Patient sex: M
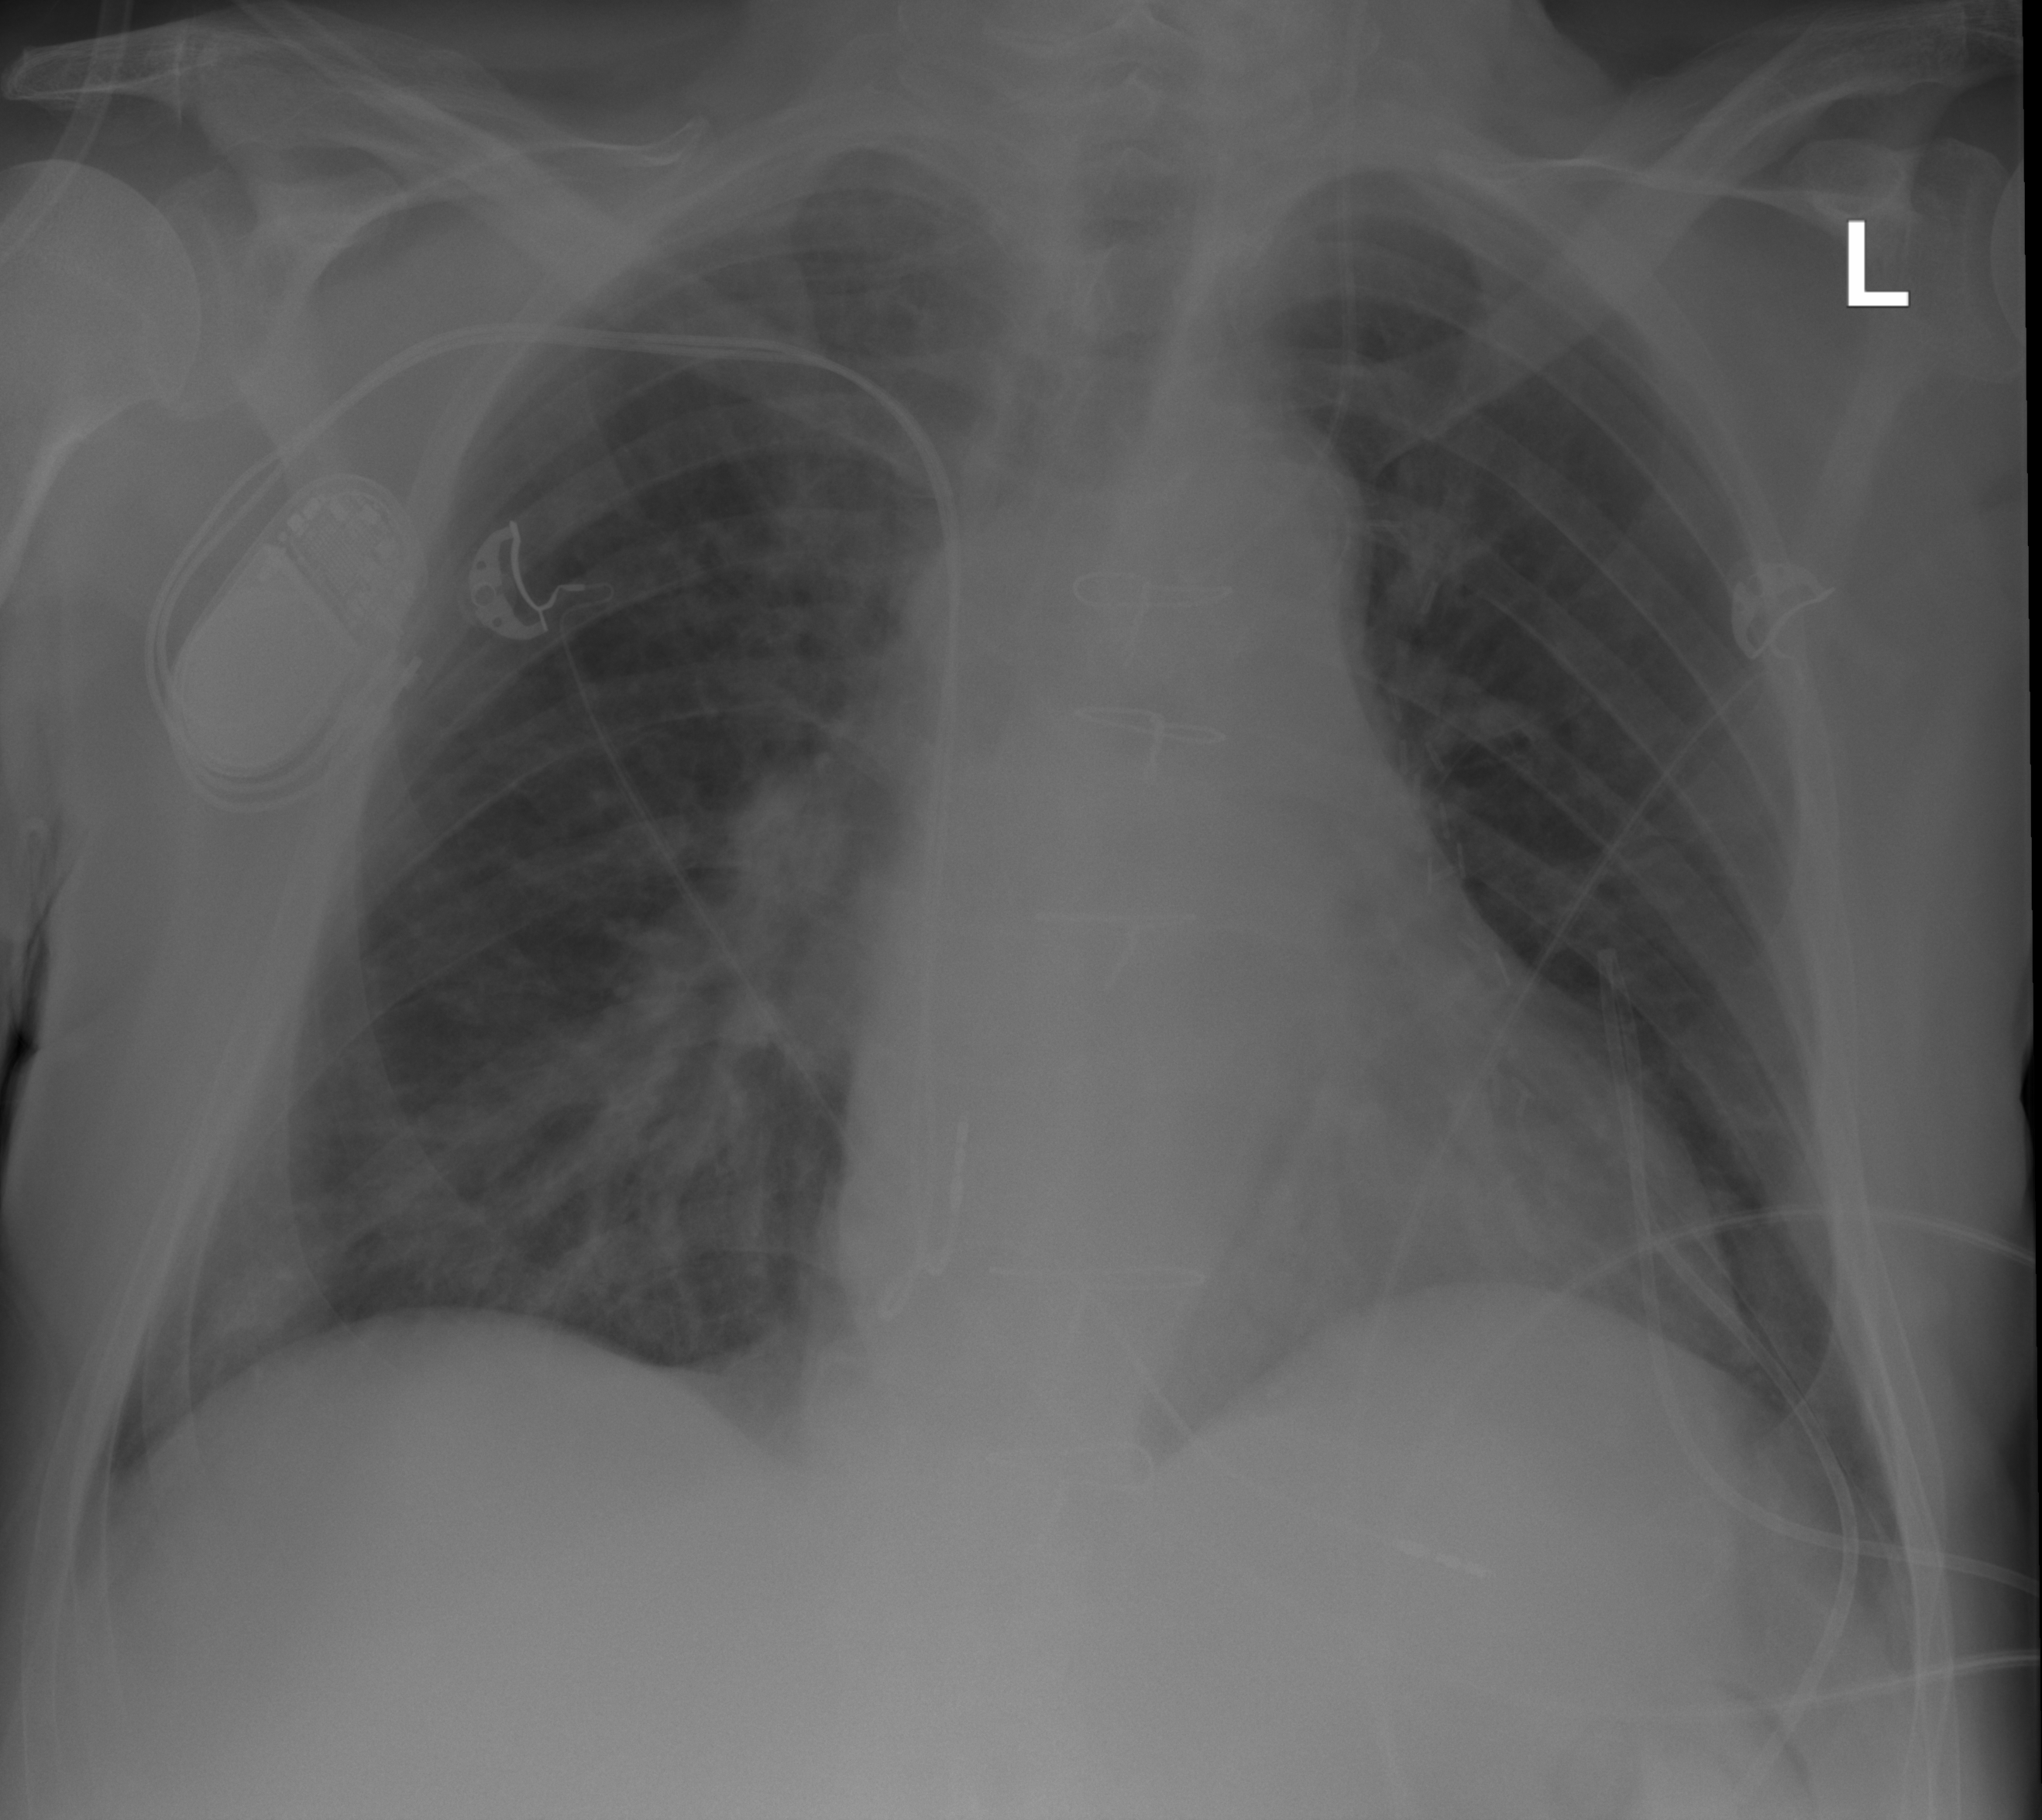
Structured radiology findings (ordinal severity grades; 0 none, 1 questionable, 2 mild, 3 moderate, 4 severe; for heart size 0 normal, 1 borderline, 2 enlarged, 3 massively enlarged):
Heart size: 0
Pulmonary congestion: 0
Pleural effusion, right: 0
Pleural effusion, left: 0
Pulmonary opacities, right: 0
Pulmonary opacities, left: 0
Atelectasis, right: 1
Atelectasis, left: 0